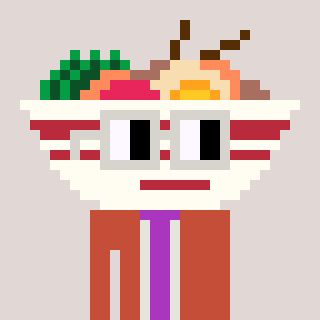
a pixel art character with square light gray glasses, a noodles-shaped head and a rust-colored body on a warm background